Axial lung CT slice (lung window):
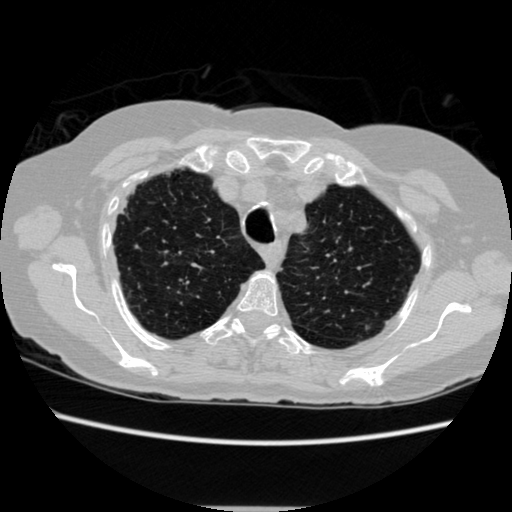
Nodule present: no